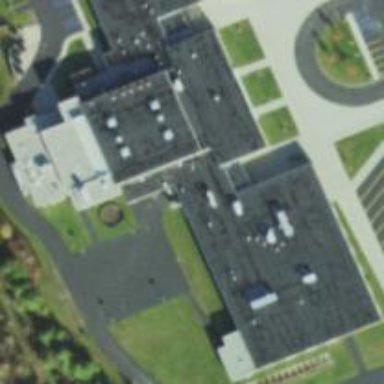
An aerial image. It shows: School building.